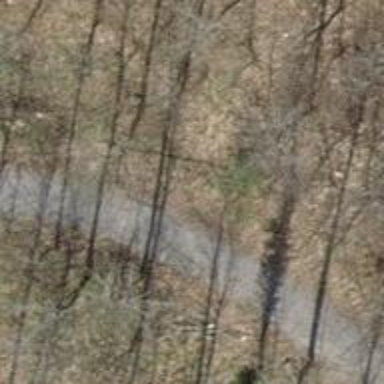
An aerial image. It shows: Gravel track road.